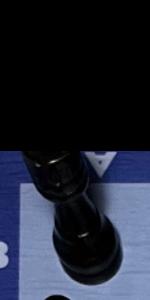
Label: Rook_Black